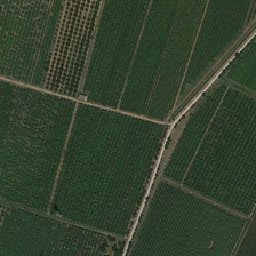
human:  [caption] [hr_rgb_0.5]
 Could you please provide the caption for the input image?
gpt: There are two bare roads around the green farmland.

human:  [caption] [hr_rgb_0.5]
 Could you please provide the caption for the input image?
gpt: There are two roads leading to the red of the green earth.

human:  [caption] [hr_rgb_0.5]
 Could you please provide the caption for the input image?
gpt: There are two roads around the green farm.

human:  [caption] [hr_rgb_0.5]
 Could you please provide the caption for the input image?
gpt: There are two roads to the red earth.

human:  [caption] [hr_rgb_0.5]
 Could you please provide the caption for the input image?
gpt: There are two roads leading to the red of the green world.